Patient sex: M
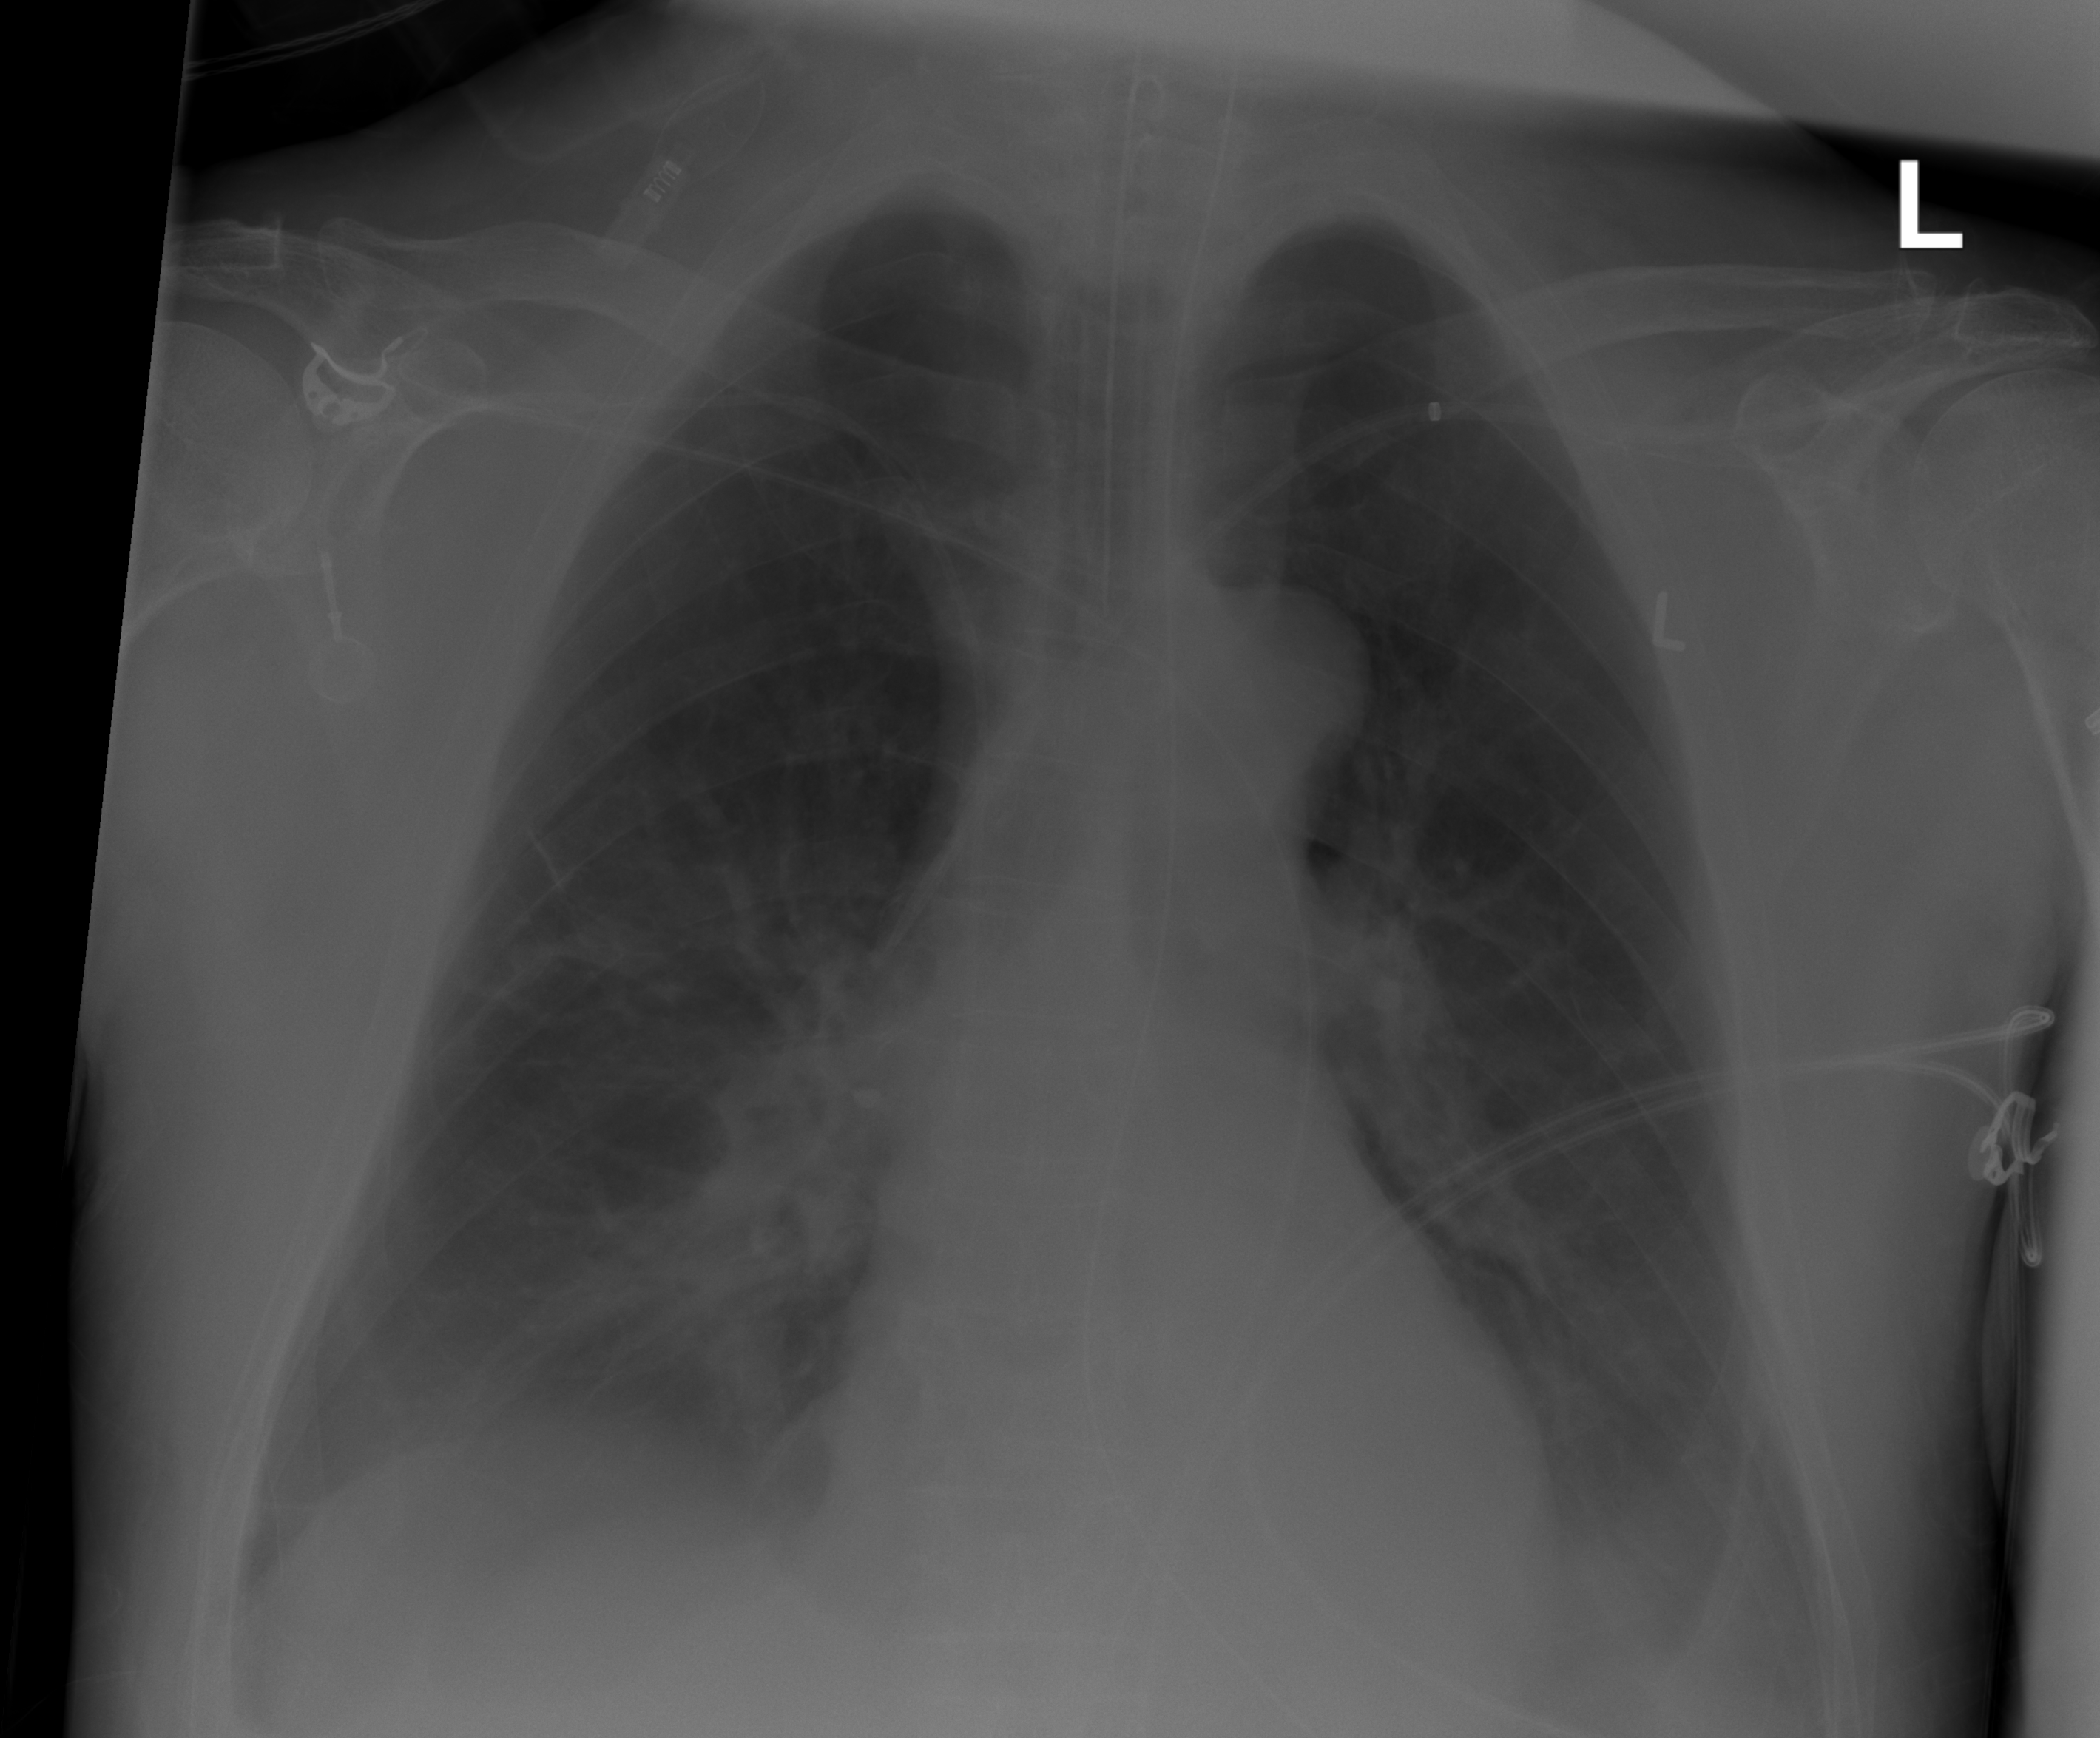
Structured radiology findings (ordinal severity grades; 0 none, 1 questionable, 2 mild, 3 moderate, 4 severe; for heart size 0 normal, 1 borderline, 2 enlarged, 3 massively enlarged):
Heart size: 0
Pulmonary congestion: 0
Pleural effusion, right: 2
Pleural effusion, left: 2
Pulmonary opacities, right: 1
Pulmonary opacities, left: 0
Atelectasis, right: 2
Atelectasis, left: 2